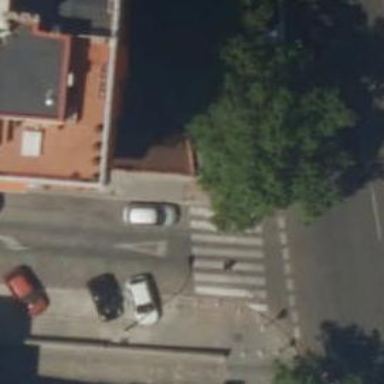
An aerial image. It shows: Uncontrolled zebra crossing on the road.